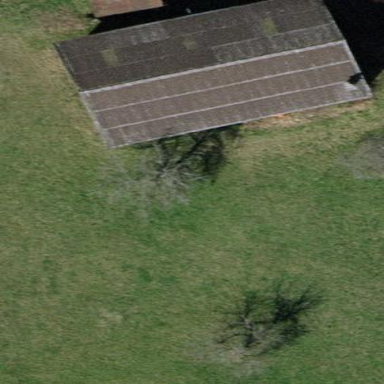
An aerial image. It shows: Farm auxiliary building with gabled roof.